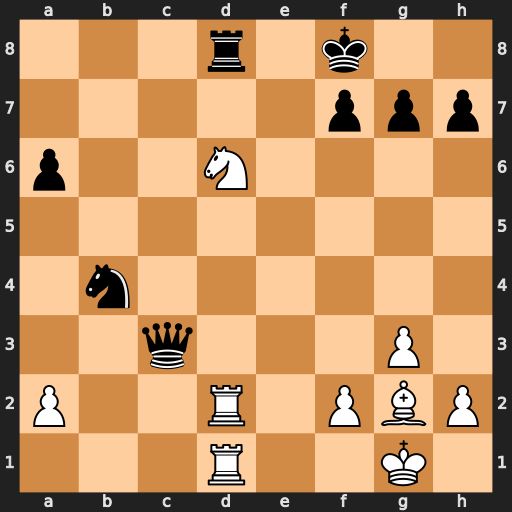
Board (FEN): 3r1k2/5ppp/p2N4/8/1n6/2q3P1/P2R1PBP/3R2K1
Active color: w
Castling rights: -
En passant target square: -
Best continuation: Ne4 Rxd2 Nxc3 Rxd1+ Nxd1